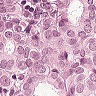
Metastatic tissue present: yes